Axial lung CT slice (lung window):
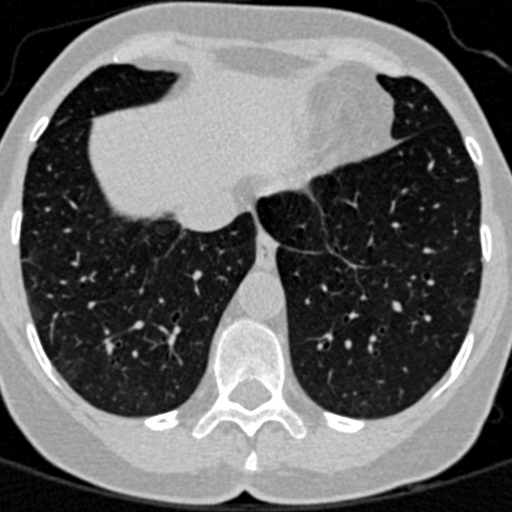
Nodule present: no